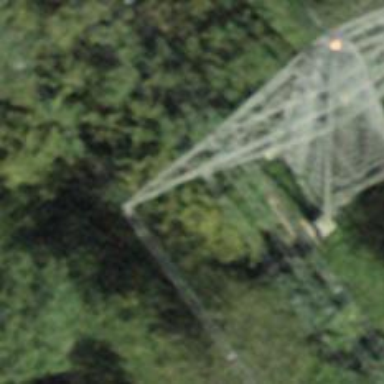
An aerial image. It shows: Power tower.